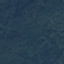
Label: Forest